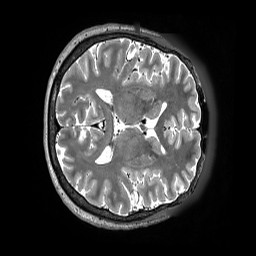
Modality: T2w
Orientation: axial
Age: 54
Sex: male